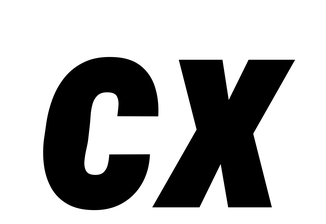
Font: Roboto-Italic_Condensed_Black_Italic